Двойная звезда состоит из двух звезд, находящихся на постоянном расстоянии друг от друга. Космонавт Глюк решил вывести космический корабль на орбиту таким образом, чтобы он находился все время на отрезке, соединяющем звезды, на постоянном расстоянии от каждой из звезд и расходовал при этом минимальное количество топлива. Проведя все расчеты, Глюк нашел, что корабль должен находиться на расстоянии $l_{1}$ от первой звезды и $l_{2}$ от второй, и успешно вывел корабль на орбиту.
Чему равно отношение $M_{1} / M_{2}$ масс звезд?
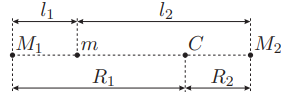
Решение: Обе звезды вращаются вокруг общего центра масс $C$ с постоянной угловой скоростью $\omega$.  При этом звёзды движутся по окружностям с радиусами $$ R_{1}=\frac{M_{2}}{M_{1}+M_{2}} l, \quad R_{2}=\frac{M_{1}}{M_{1}+M_{2}} l. $$ где $l=l_{1}+l_{2}$ - расстояние между звездами. Из второго закона Ньютона для движения первой звезды $$ M_{1} \omega^{2} R_{1}=\frac{G M_{1} M_{2}}{l^{2}}, $$ найдем эту угловую скорость: $$ \omega^{2}=\frac{G\left(M_{1}+M_{2}\right)}{l^{3}}. $$ Космический корабль массой $m$ должен двигаться с той же угловой скоростью вокруг центра масс двойной звезды по окружности радиусом $$ r=\left|R_{1}-l_{1}\right|. $$ Расход топлива минимален, если двигатель выключен. Это возможно, если центростремительное ускорение корабля при движении по окружности создается только суммарной силой тяжести: $$ m \omega^{2} r=-\frac{G M_{1} m}{l_{1}^{2}}+\frac{G M_{2} m}{l_{2}^{2}}. $$ При выборе знаков в правой части предполагалось, что корабль находится между центром масс системы и первой звездой, то есть $l_{1}$$ m \omega^{2}\left(\frac{M_{2} l}{M_{1}+M_{2}}-l_{1}\right)=-\frac{G M_{1} m}{l_{1}^{2}}+\frac{G M_{2} m}{l_{2}^{2}}. $$ Такое же уравнение получается в случае $l_{1}>R_{1}$, так как изменения знаков правой части уравнения для $m \omega^{2} r$ и выражения под знаком модуля в в уравнении для $r$ происходят одновременно. Подставляя в последнее уравнение выражение для частоты, находим $$ \frac{1}{l^{3}}\left(M_{2} l_{2}-M_{1} l_{1}\right)=-\frac{M_{1}}{l_{1}^{2}}+\frac{M_{2}}{l_{2}^{2}}, $$ откуда $$ \frac{M_{1}}{M_{2}}=\frac{\left(l_{1}+l_{2}\right)^{3}-l_{2}^{3}}{\left(l_{1}+l_{2}\right)^{3}-l_{1}^{3}} \cdot \frac{l_{1}^{2}}{l_{2}^{2}}. $$
Ответ: $$ \frac{M_{1}}{M_{2}}=\frac{\left(l_{1}+l_{2}\right)^{3}-l_{2}^{3}}{\left(l_{1}+l_{2}\right)^{3}-l_{1}^{3}} \cdot \frac{l_{1}^{2}}{l_{2}^{2}}. $$
Темы:
T, Механика, Динамика, Всероссийские, Вращательное движение, Орбита, Точки Лагранжа